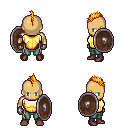
a pixel art fantasy rpg character, male body template, human, tanned skin, gold chest armor, teal pants, light blonde mohawk hairstyle, metal gloves, maroon shoes, shield, four views (front, back, left, right), 2x2 character sprite sheet, small pixel art, hard edges, no anti-aliasing